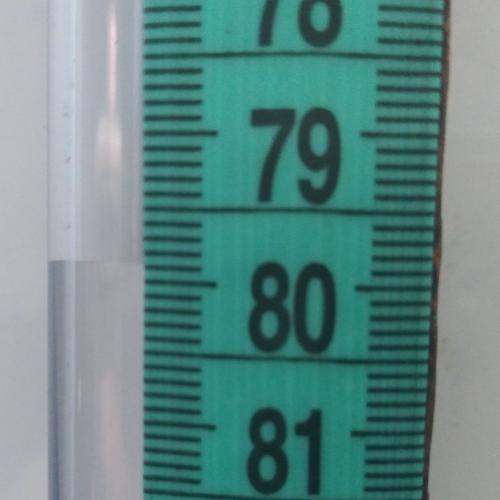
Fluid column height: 79.8 cm